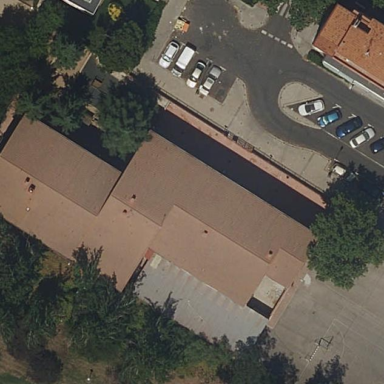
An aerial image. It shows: School.